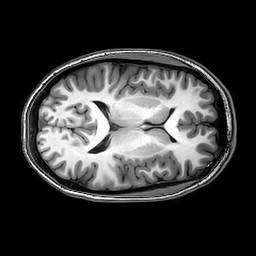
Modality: T1w
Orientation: axial
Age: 23
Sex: female
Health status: healthy
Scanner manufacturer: philips
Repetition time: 0.008174 s
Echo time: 0.00376 s